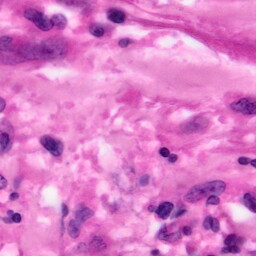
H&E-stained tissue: Pancreatic